Interaction volume radius: 5 \u00c5
Interaction volume height: 20 \u00c5
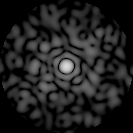
Disorder parameter: 0.8139